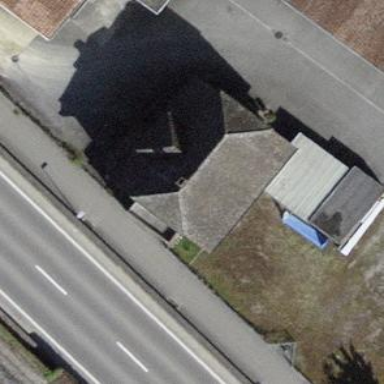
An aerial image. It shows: Building with tiled roof.